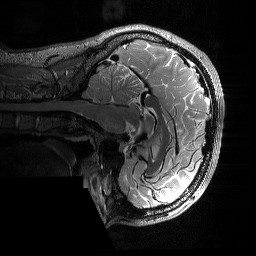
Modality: T2w
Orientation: sagittal
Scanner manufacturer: siemens
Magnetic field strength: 3 T
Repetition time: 3.2 s
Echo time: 0.565 s